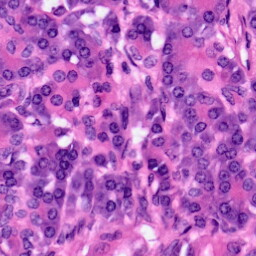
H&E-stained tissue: Pancreatic